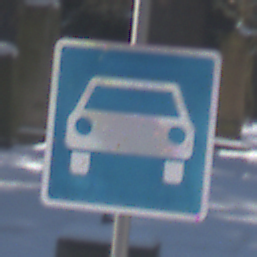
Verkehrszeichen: Kraftfahrstrasse
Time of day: MorningAfternoon
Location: Outdoor (Special)
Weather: Clear
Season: Winter
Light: Natural